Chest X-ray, AP view. Patient: 81 years old, sex F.
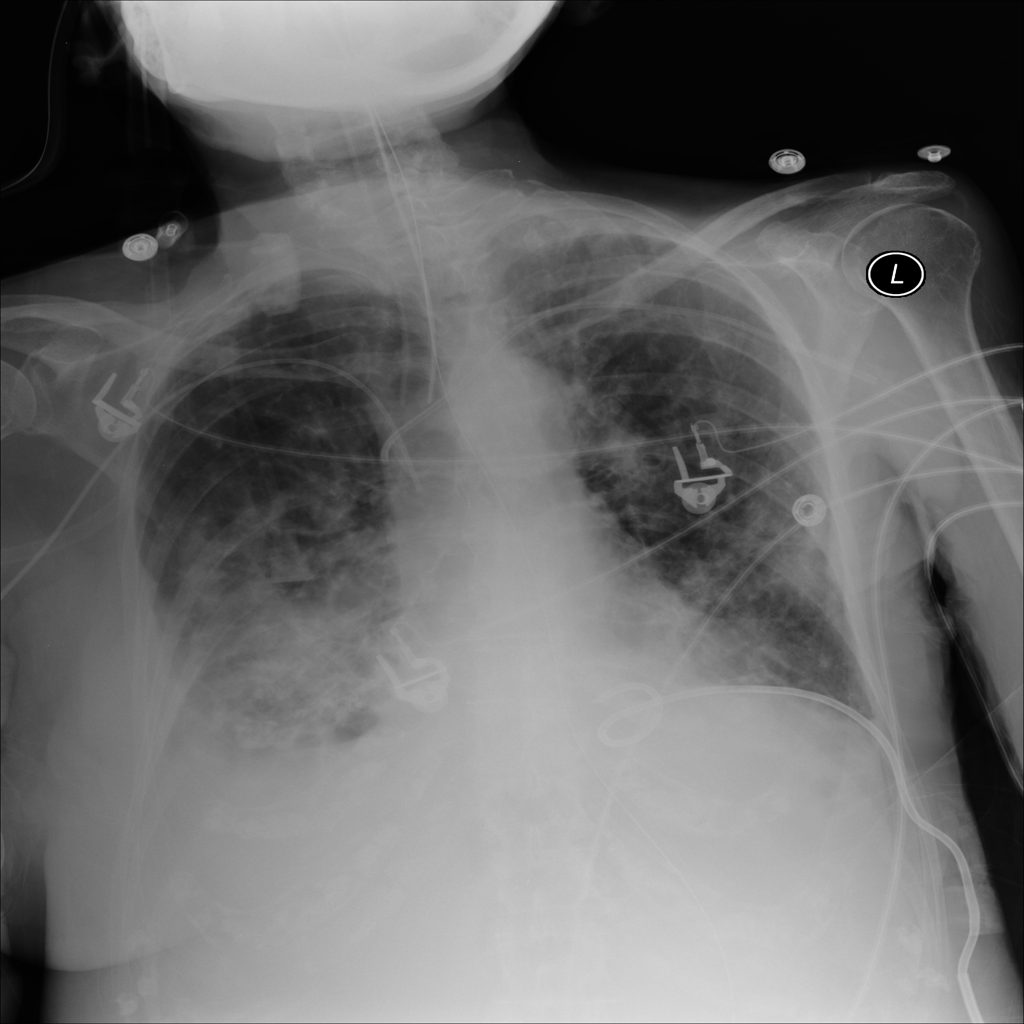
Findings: Effusion, Infiltration